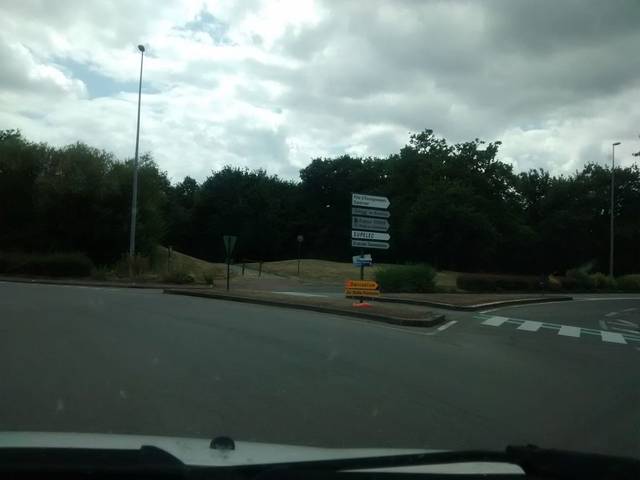
Region: France
Coordinates: 48.124, -1.621